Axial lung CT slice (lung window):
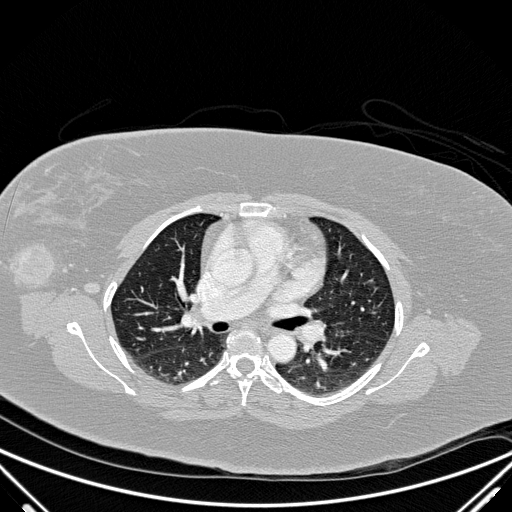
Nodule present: no